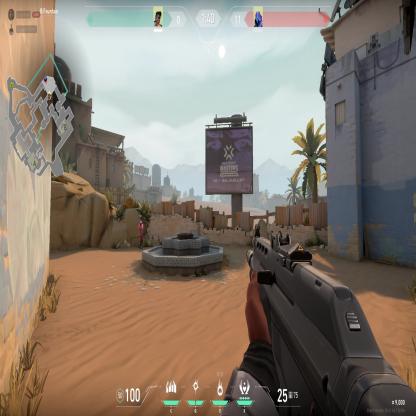
Label: enemy